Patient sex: M
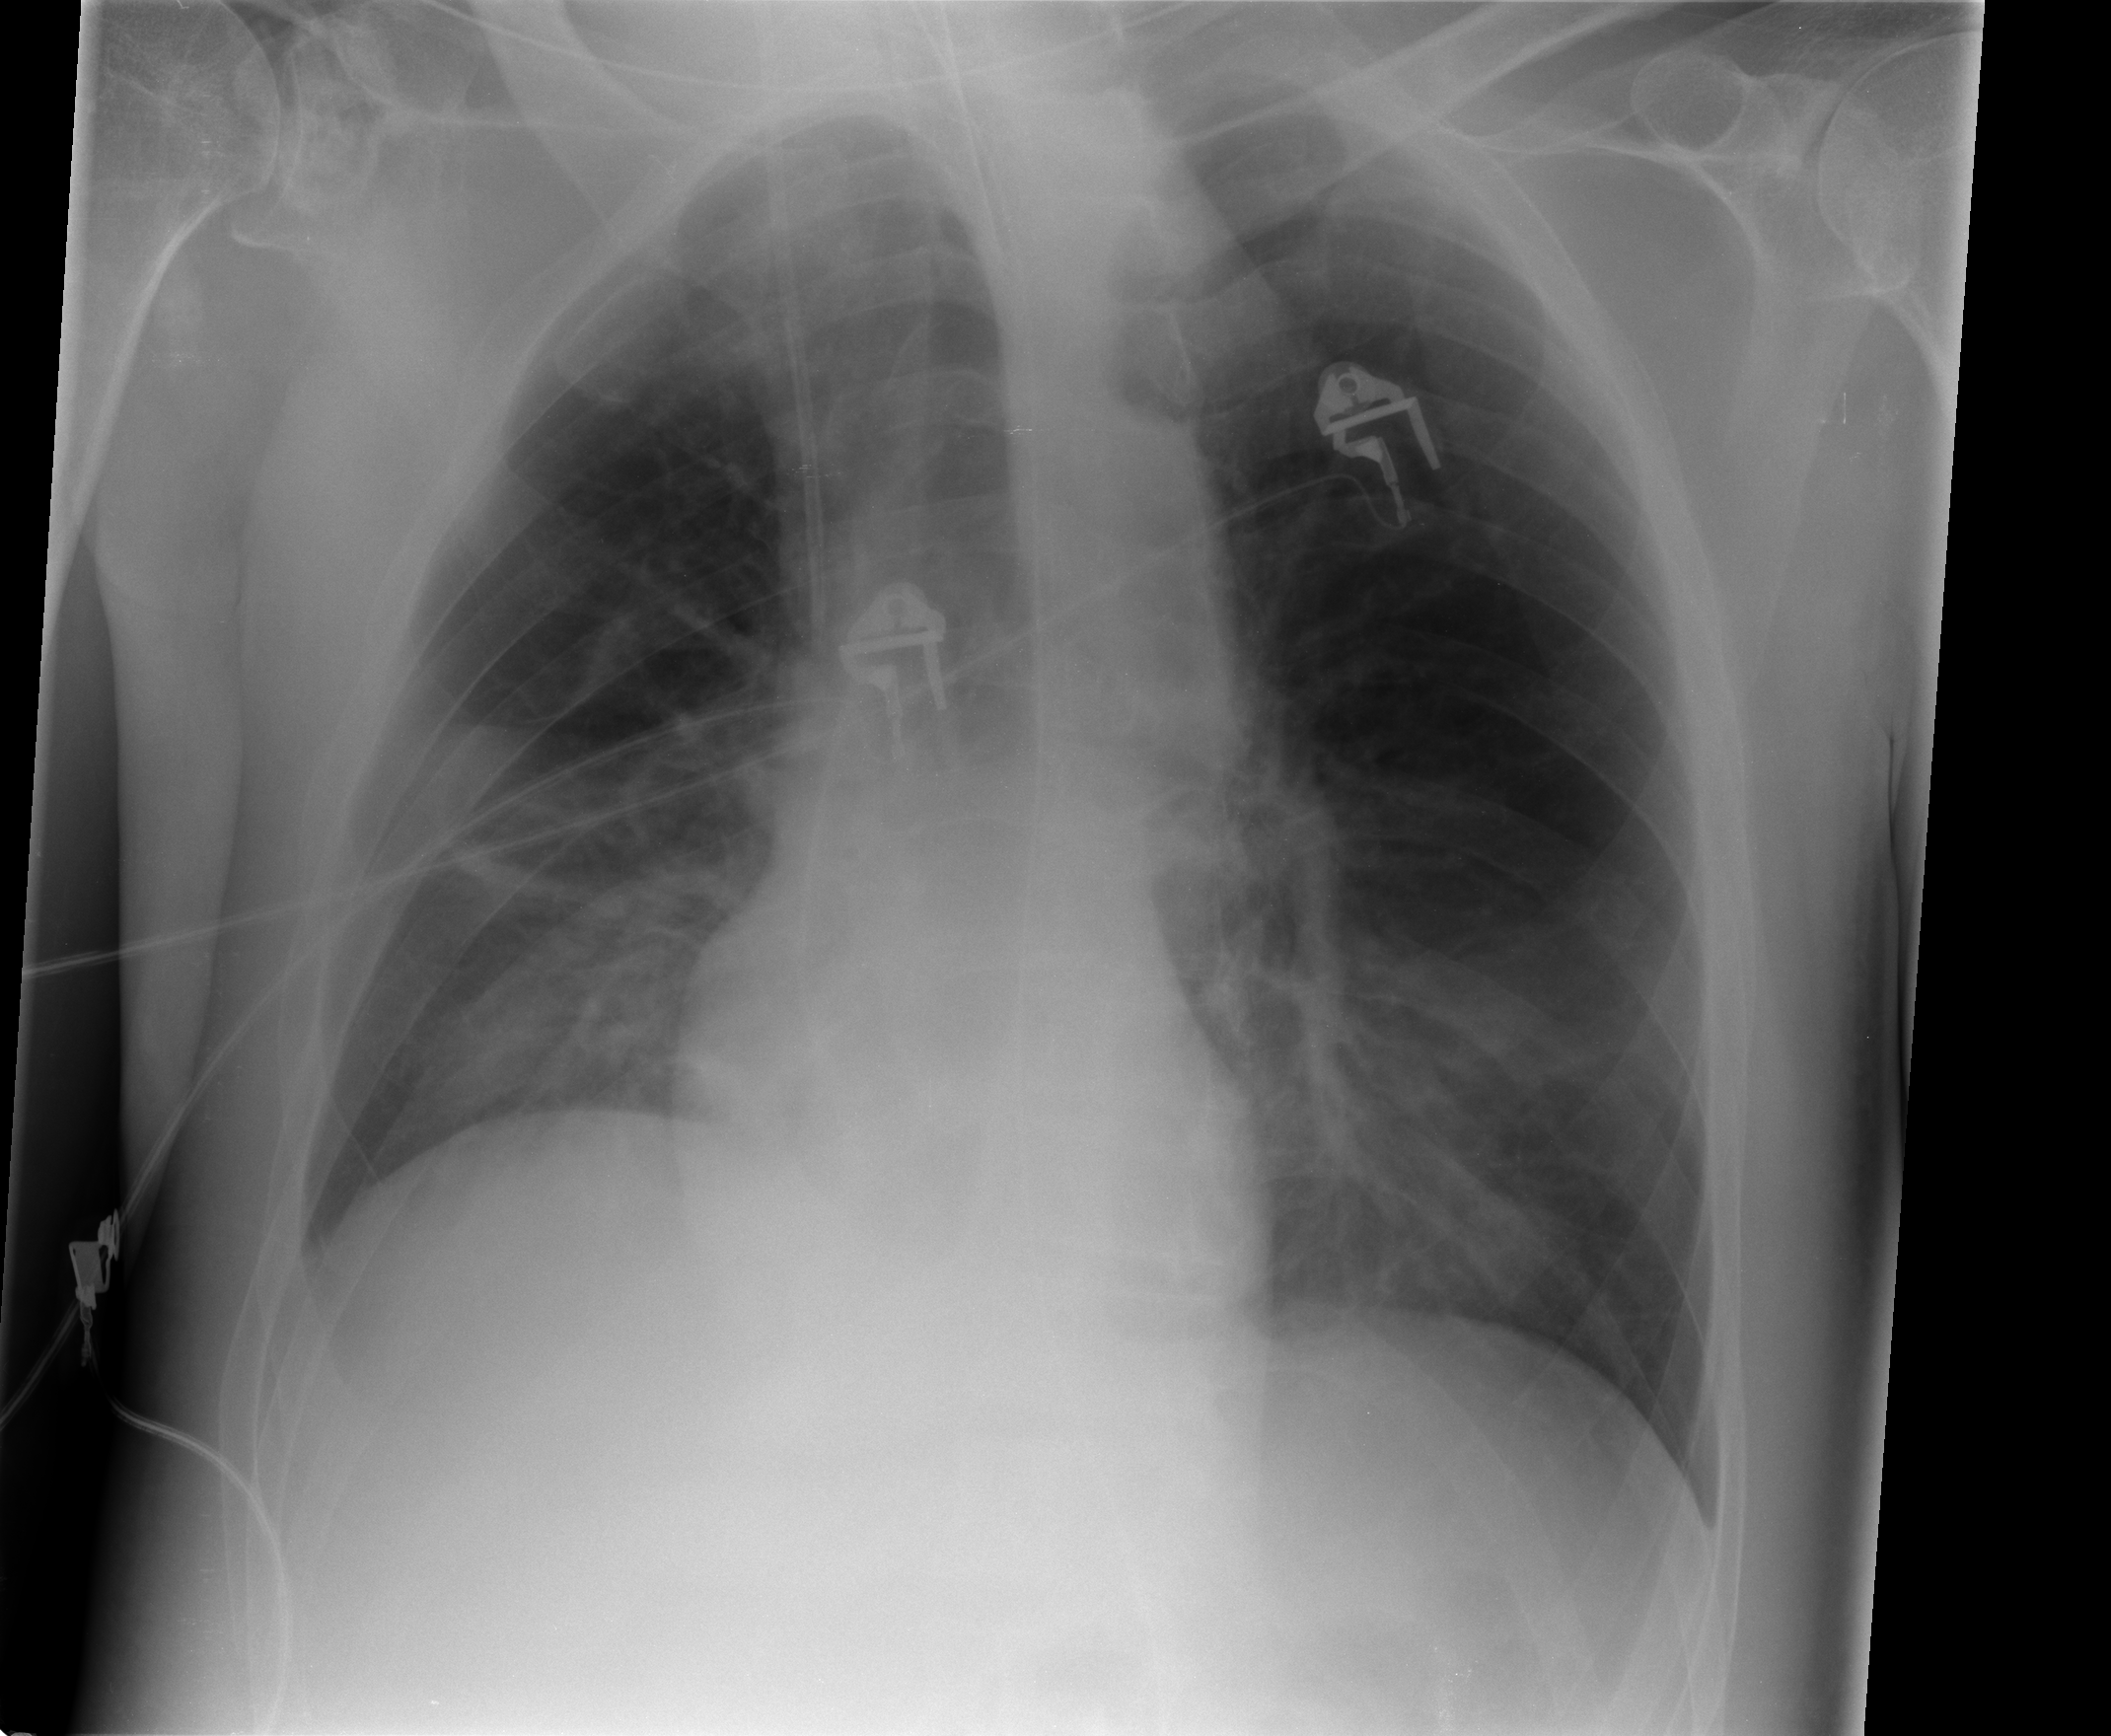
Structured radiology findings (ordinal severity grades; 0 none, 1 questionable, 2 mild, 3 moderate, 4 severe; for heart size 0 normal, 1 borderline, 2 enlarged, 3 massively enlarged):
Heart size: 0
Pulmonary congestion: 1
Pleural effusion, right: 2
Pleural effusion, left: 2
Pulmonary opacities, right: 3
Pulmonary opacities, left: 2
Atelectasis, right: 2
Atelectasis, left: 2